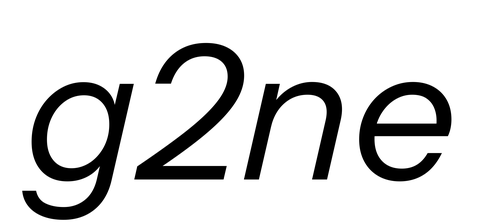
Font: InstrumentSans-Italic_Italic